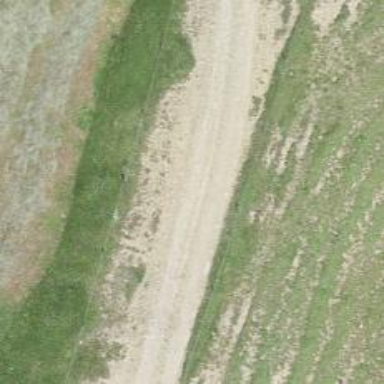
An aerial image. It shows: Track with compacted grade3 surface.